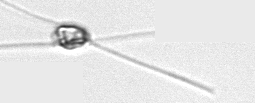
Label: Chaetoceros_danicus